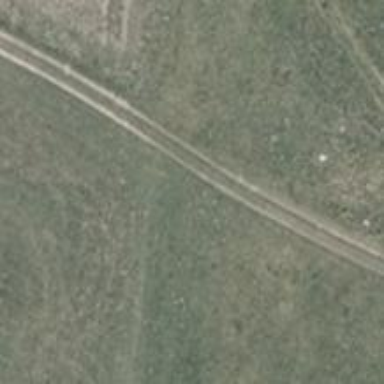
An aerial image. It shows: Track with grass surface categorized as grade4 tracktype.